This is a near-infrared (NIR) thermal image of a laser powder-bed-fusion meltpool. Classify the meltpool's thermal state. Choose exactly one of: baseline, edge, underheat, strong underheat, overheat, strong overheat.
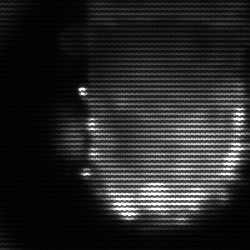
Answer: baseline